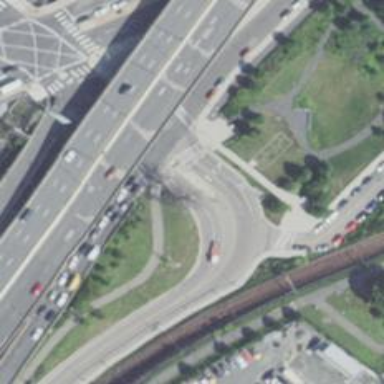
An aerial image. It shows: Cycleway with marked crossing. There is asphalt surface with crossing island.